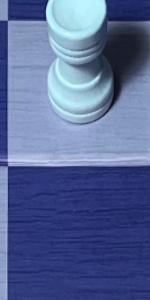
Label: Empty